Field crop: maize
Growth stage: 2
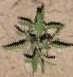
Species: atriplex